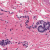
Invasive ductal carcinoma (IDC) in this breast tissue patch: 0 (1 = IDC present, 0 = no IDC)